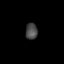
Tissue: prostate
Cell type: Epithelial cells
Senescence score: 0.3468
Nuclear area (px): 190
Mean DAPI intensity: 72.6